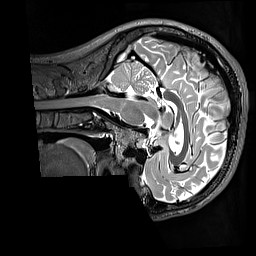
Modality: T2w
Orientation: sagittal
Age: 24
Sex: male
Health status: healthy
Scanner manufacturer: siemens
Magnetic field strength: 3 T
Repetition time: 3.2 s
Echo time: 0.568 s